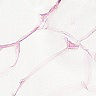
Metastatic tissue present: no